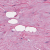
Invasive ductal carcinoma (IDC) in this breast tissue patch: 1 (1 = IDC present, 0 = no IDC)